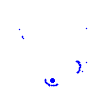
Particle: electron